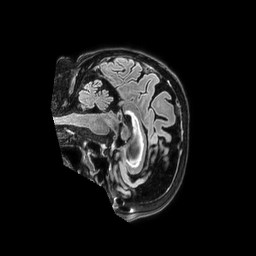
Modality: FLAIR
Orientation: sagittal
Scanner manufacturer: philips
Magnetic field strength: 3 T
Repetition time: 4.8 s
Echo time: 0.34 s